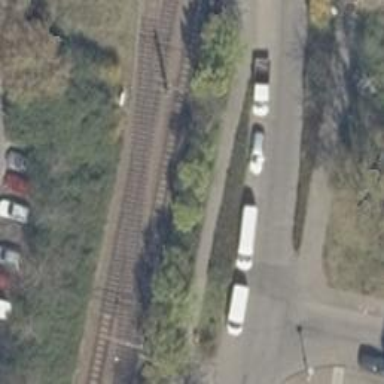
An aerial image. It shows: Railway crossing.